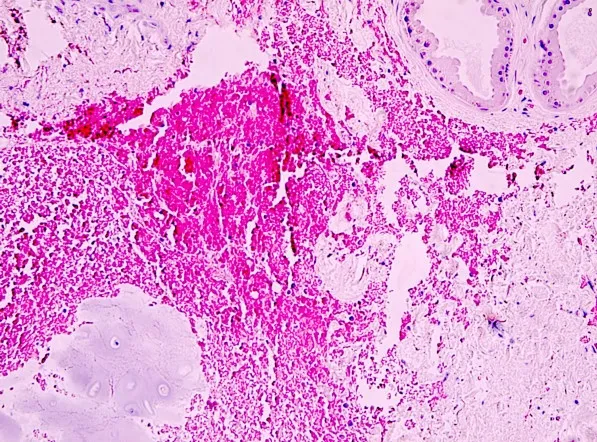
Histopathologic section of the surgical specimen demonstrating a cyst in the dermis lined by a one-or two-layered cuboidal or flattened epithelium resting on a layer with spindle myoepithelial cells. In close vicinity to the cyst are groups of apocrine glands, partly dilated, showing the typical eosinophilic epithelium with evidence of decapitation secretion (H&E, original magnification 10x).
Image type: pathology (h&e)